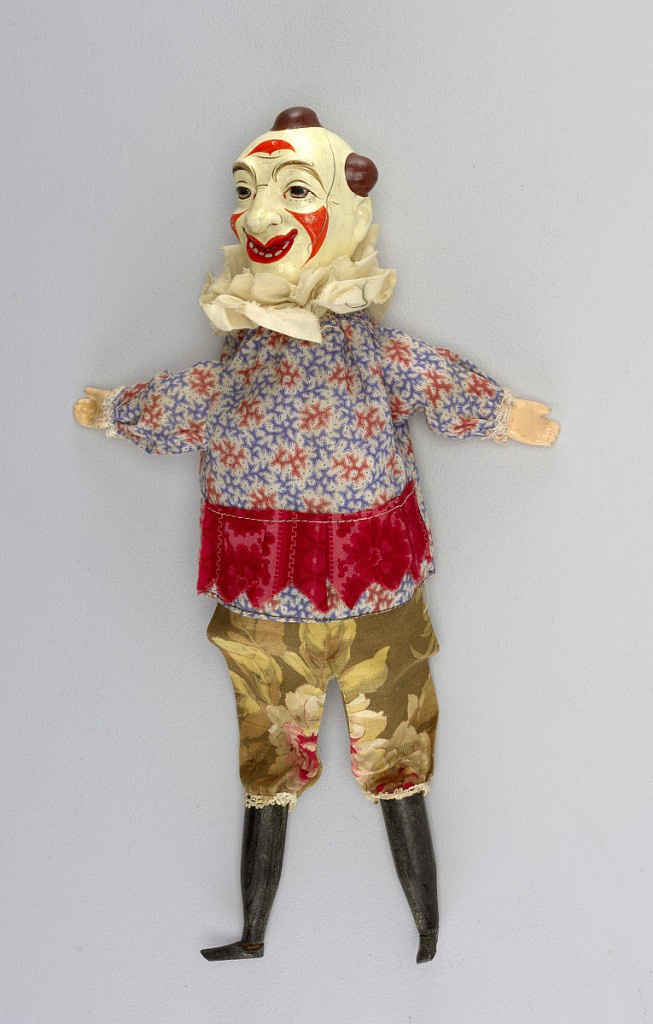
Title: Clown
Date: late 19th century
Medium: Painted wood, cotton, other materials
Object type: Puppet
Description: Brightly painted clown's head. White ruff at neck. Printed top with red skirt and flowered pants. Lace at knees and wrists. Black hose and shoes.